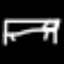
Label: bed